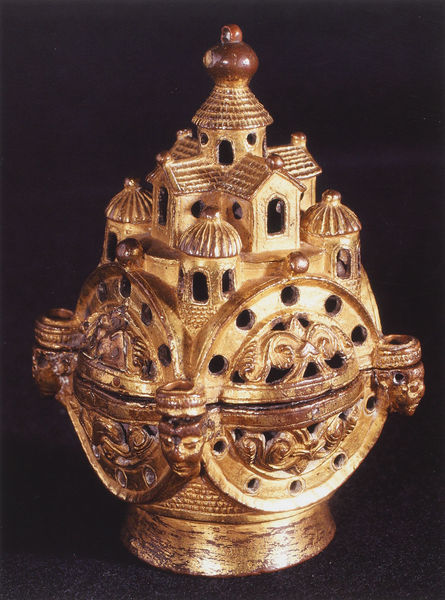
Titel: Romanisches Rauchfaß aus Tratzberg
Institution: Brixen, Diözesanmuseum
Schlagwörter: stadt, fenster, köpfe, dach, gebäude, haus, häuser, kirche, gold, rund, turm, skulptur, kuppel, könig, deckel, messing, dose, ringe, orient, steht, form, kreise, löcher, kerzenständer, mittelalter, weihrauch, reichtum, verspielt, artefakt, zweiteilig, zentralbau, kreuzform, reliquiar, weihrauchgefäß, kunstwerk, orthodox, verschnörkelt, räuchergefäss, türnme, räucherkugel, königlichkeit, weihrauvh